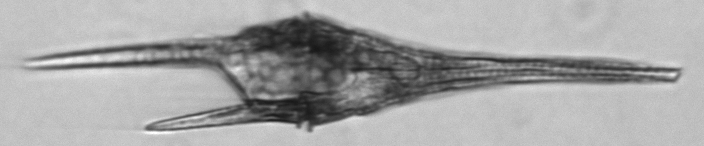
Label: Tripos_furca